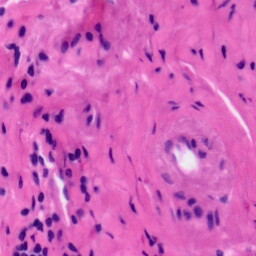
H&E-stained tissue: Tonsil